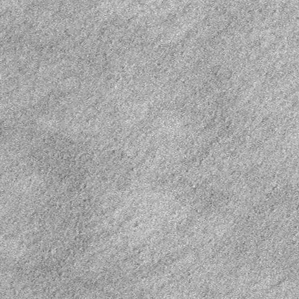
Label: frost